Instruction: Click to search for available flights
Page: home
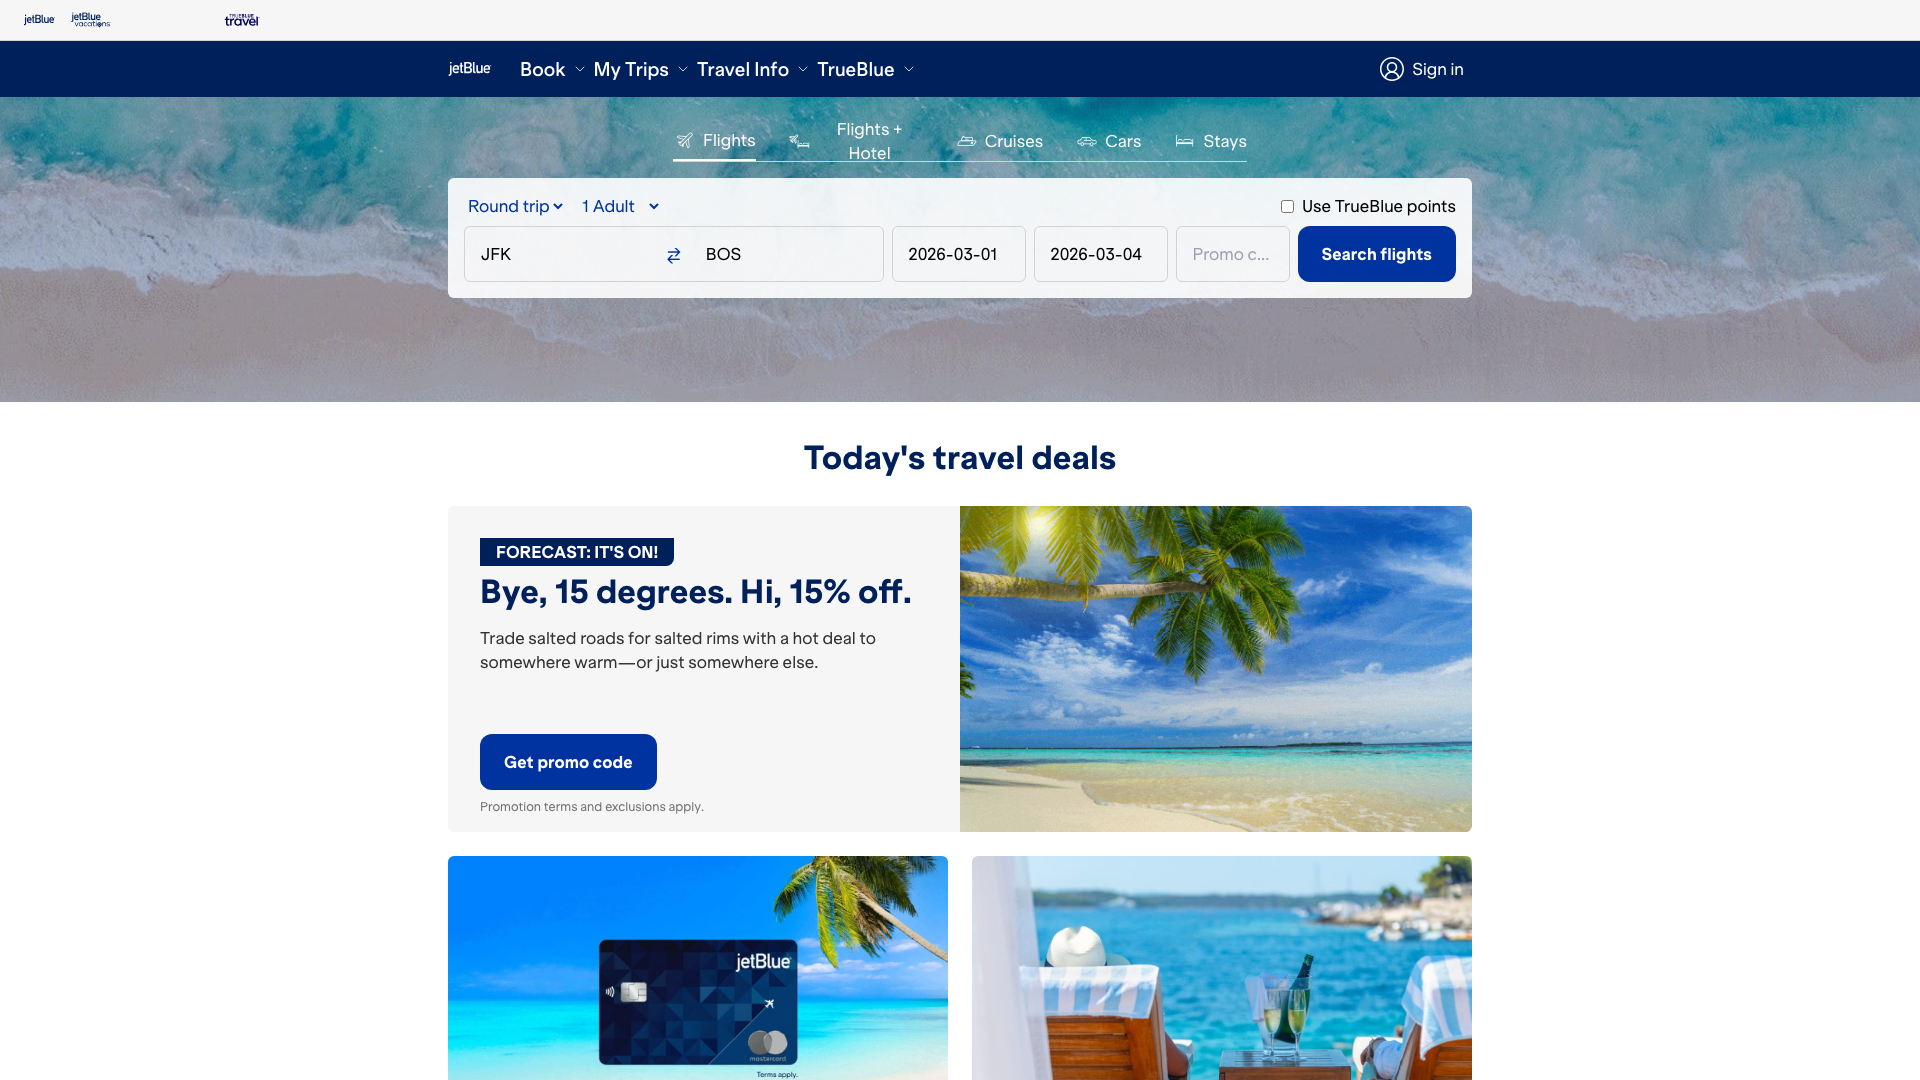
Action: click